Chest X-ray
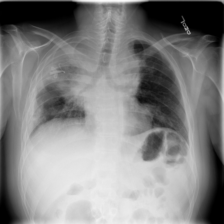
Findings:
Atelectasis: negative
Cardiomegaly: negative
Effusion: negative
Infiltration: positive
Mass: positive
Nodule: negative
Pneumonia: negative
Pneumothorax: negative
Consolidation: negative
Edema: negative
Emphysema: negative
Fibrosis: negative
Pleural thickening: negative
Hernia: negative